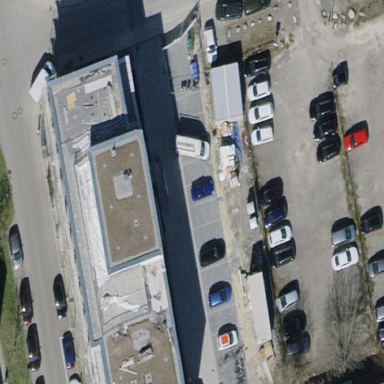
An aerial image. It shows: Commercial building.